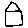
Label: house